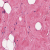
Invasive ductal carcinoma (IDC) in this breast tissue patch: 0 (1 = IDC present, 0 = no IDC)